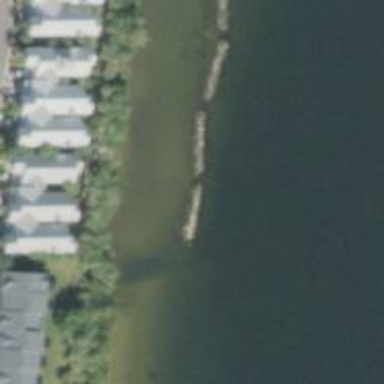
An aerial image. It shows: Breakwater structure.